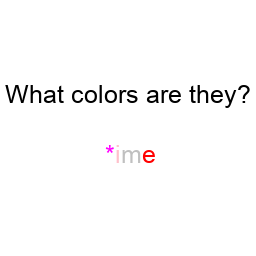
Color: magenta, pink, silver, red
Color name shown: lime
Background color: white
Question text color: black